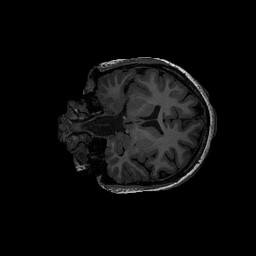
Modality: T1w
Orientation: coronal
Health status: ill
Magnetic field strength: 3 T